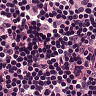
Metastatic tissue present: no